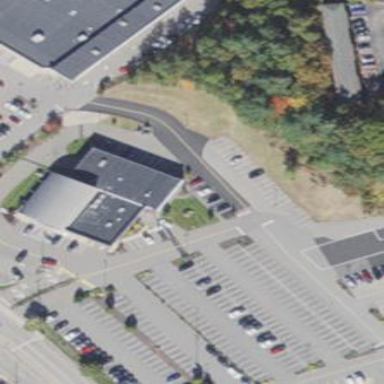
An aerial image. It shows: Car shop building.